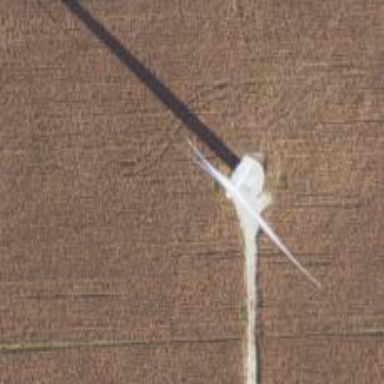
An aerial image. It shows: Wind generator powered by horizontal axis wind turbine.